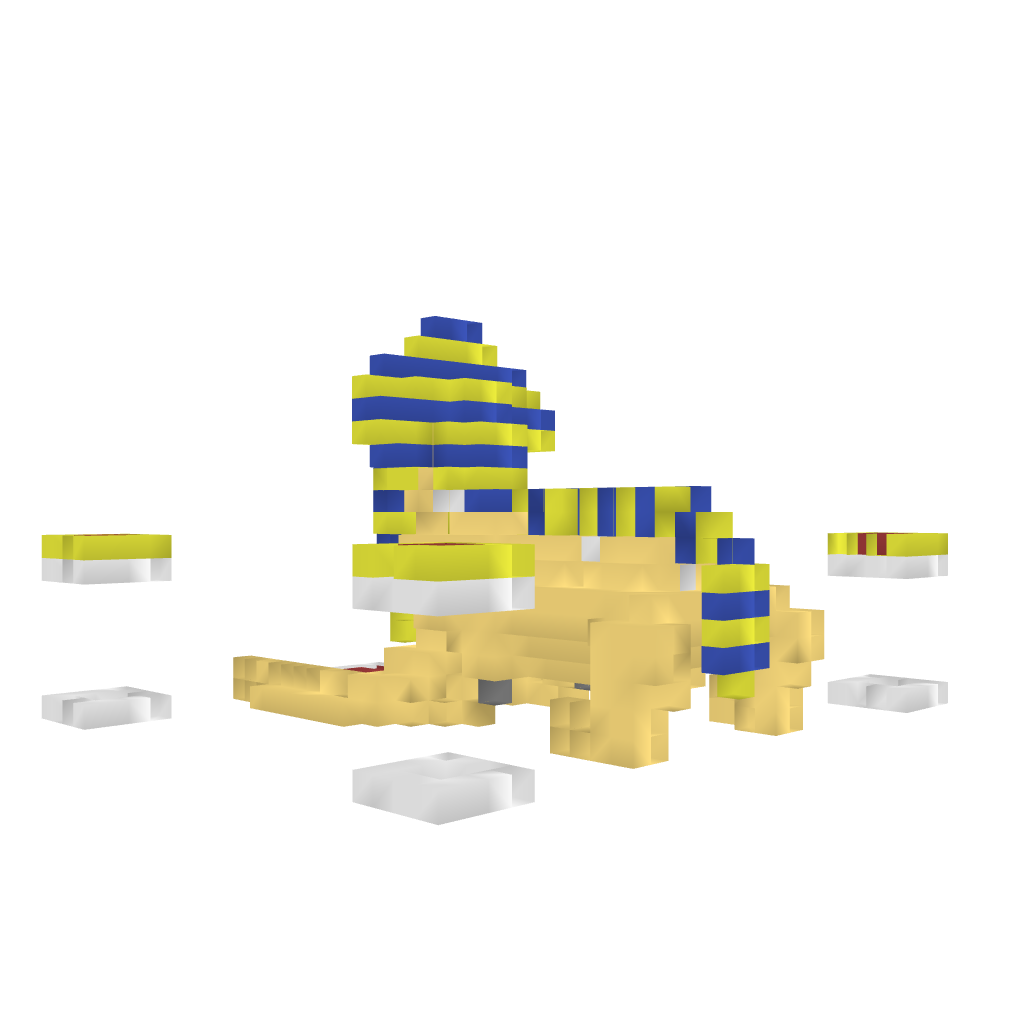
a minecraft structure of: Night Lit Sphinx good quality